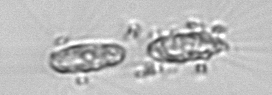
Label: Corethron_hystrix